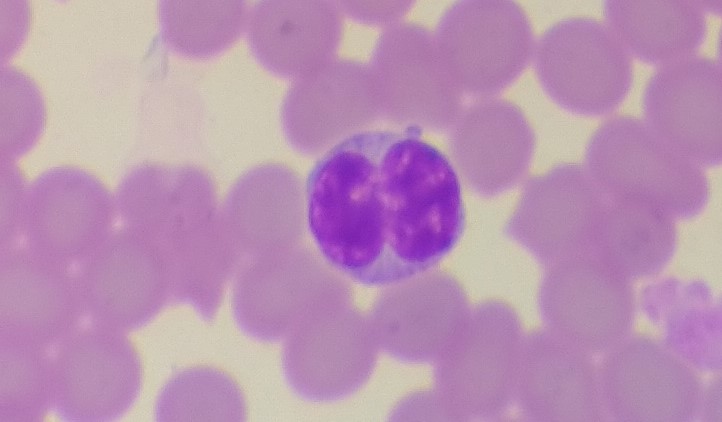
White blood cell type: Monocyte